Question:
<URL>
I have content like this #1, #2, #3, #4 and more...
When I click 'readmore' #2 and click 'readmore' #1, it's ok because hidden content expand below and window stay in same position.
But when I click 'readmore' #1 and scoll to content #2 so click on 'readmore' #2
expanded content #1 will hide and content #2 will show full content.
So window position doesn't stay in same position right ?
I have no idea how to do.
'''
more_btn.on('click', function () {
more_btn.show();
more_content.hide();
$(this).hide().next('div').show().css('display', 'inline');
});
'''
PS : If this question is bad unstanding, I'm sorry and tell me to expand.
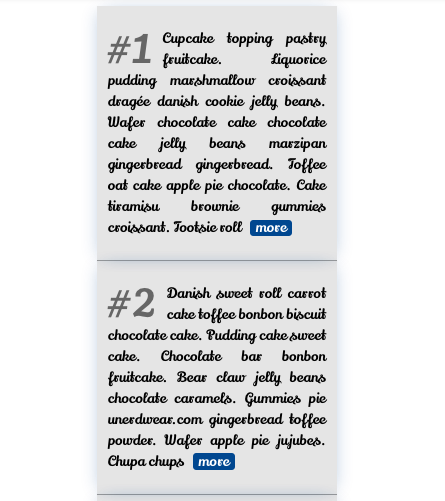
Answer: I'm done now :
'''
var more_btn = $('div > span');
var more_content = $('div > div');
more_btn.on('click', function (e) {
var $this = $(this);
var top = e.pageY - $(window).scrollTop();
more_btn.show();
more_content.hide();
$(this).hide().next('div').show().css('display', 'inline');
$('html, body').scrollTop(
$this.next('div').offset().top - top
);
});
'''
<URL>